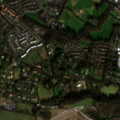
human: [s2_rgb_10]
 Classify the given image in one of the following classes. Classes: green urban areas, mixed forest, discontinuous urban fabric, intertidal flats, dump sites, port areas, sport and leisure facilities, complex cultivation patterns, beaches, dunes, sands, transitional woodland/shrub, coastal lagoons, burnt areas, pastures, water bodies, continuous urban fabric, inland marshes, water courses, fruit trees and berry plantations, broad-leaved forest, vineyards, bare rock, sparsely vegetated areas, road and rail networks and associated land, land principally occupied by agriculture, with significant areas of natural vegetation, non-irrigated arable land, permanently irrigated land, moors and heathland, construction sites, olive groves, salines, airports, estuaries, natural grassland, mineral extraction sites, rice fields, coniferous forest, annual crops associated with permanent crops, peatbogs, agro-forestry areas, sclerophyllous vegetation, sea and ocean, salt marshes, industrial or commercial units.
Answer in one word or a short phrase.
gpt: discontinuous urban fabric, construction sites, green urban areas, non-irrigated arable land